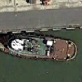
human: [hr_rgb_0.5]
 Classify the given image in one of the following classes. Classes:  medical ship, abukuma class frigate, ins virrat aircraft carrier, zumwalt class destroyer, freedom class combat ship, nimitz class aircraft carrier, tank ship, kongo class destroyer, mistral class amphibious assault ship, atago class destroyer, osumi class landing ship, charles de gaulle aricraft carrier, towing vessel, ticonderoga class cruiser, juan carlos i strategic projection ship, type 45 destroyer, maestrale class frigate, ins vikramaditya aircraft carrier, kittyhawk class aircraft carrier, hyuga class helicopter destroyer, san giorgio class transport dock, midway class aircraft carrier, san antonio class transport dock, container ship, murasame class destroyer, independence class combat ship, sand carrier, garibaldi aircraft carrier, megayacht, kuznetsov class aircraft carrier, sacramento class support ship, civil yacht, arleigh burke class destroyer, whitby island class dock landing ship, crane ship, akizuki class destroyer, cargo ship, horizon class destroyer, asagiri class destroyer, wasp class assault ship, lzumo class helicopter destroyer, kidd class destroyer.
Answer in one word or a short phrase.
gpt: Towing vessel